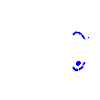
Particle: kaon